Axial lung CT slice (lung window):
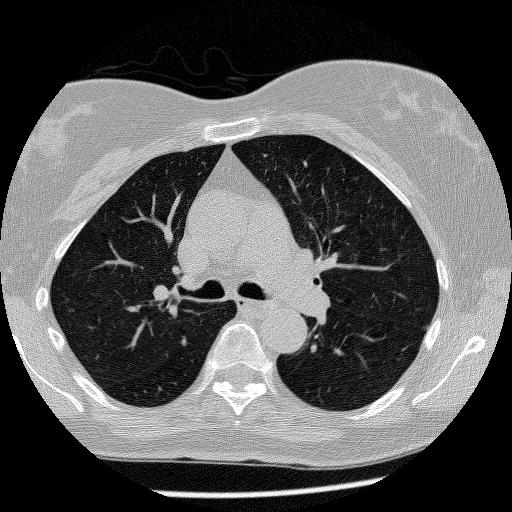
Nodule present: no